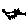
Label: cat